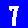
Digit: 7